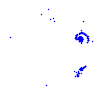
Particle: electron